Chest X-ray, PA view. Patient: 54 years old, sex M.
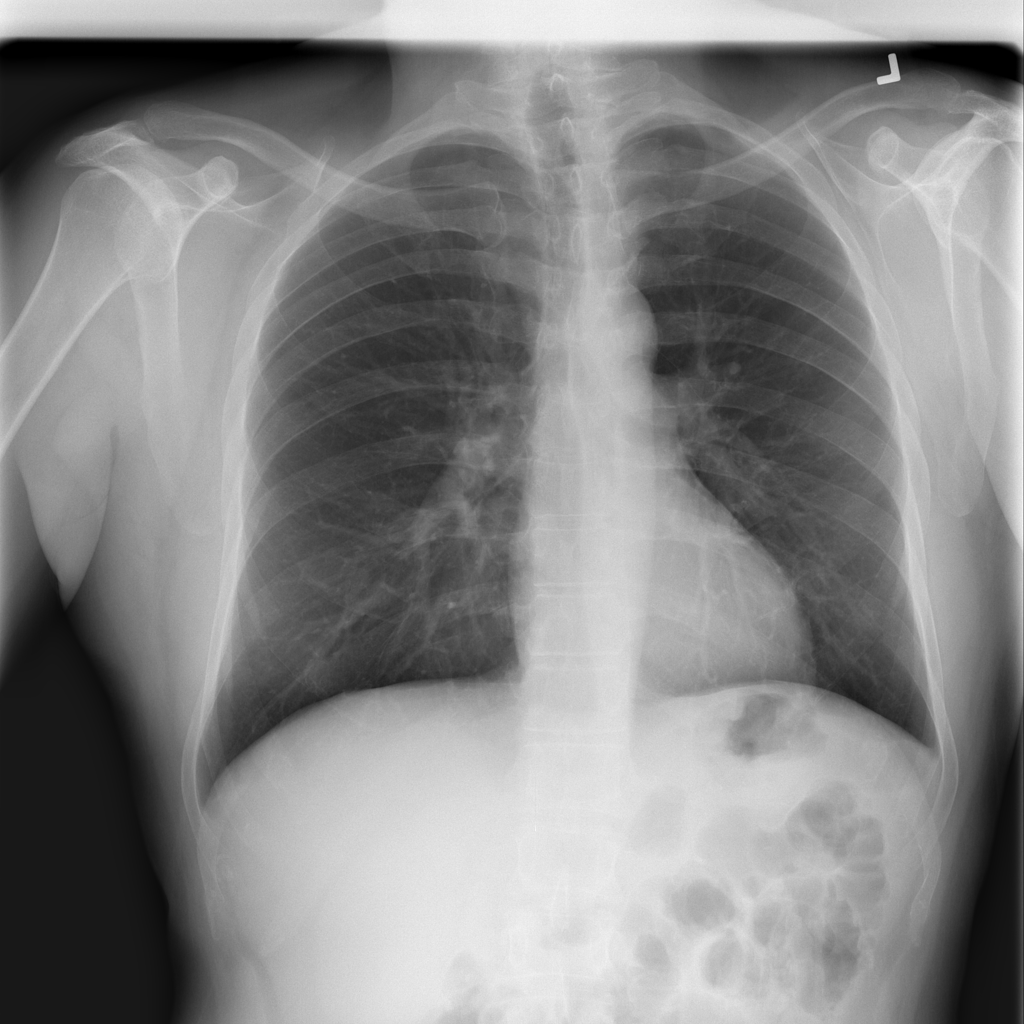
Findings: No Finding